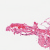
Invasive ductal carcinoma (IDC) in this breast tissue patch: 0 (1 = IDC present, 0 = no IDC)